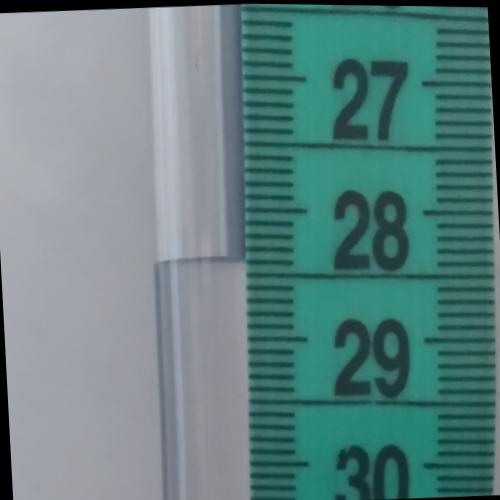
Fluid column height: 28.4 cm